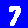
Digit: 7